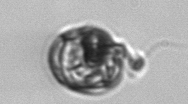
Label: Proterythropsis